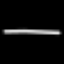
Label: line